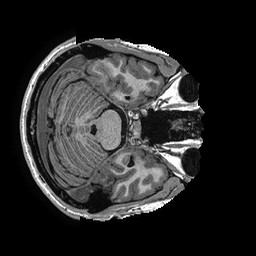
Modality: T1w
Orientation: axial
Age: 28
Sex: male
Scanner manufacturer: ge
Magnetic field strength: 3 T
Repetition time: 0.006952 s
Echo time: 0.00292 s